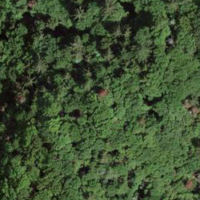
EUNIS habitat code: 41
Species observed at this site:
Daphne laureola